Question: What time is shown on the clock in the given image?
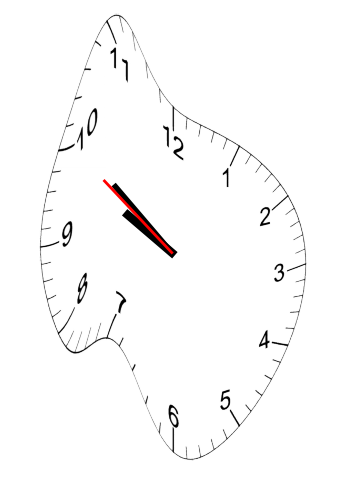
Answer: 09:50:50